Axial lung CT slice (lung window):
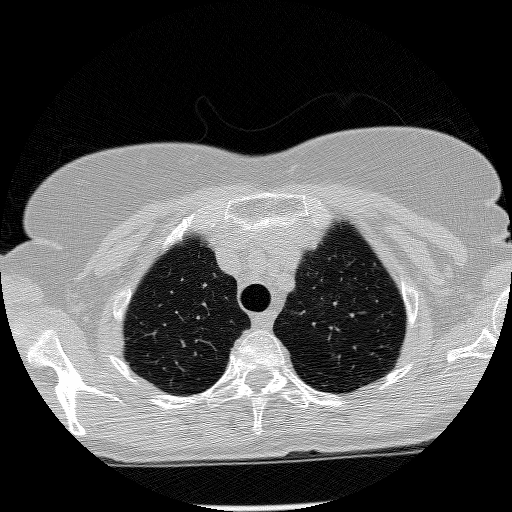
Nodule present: no